Question: i want to display images in grid view like rows and columns.if i click the image should return a index value of image in the grid. i have no idea for this concept.if ur not understand my question i want like iPhone default photo gallery app viewing photos in a grid layout.!,i want to output like below screen shot and i am try to search but not found useful resource can any one help me with code or any tutorial links...!

Thanks...!
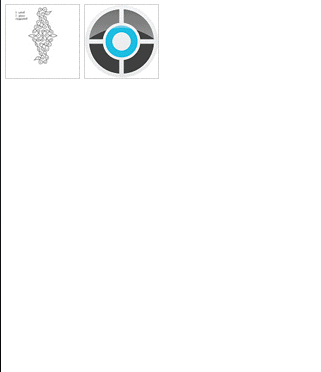
Answer: try out <URL>
> AQGridView is an attempt to create something similar to NSCollectionView on the iPhone.
... ...AQGridView is based around the programming model of UITableView and
its associated classes. To create this class I looked long and hard at
how UITableView does what it does, and attempted to replicate it as
closely as possible. This means that if you are familiar with table
view programming on the iPhone or iPad, you will find AQGridView
simple to pick up.